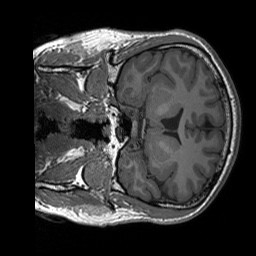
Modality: T1w
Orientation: coronal
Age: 32
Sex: male
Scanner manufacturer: siemens
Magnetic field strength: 3 T
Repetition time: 1.9 s
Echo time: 0.00227 s